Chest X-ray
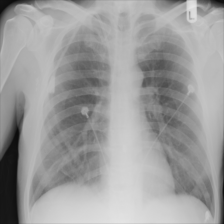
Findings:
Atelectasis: negative
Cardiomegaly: negative
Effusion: positive
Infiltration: positive
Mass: negative
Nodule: negative
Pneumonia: negative
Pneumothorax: negative
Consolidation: negative
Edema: negative
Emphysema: negative
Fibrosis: negative
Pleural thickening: negative
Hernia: negative